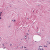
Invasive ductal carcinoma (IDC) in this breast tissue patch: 0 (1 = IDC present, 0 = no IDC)